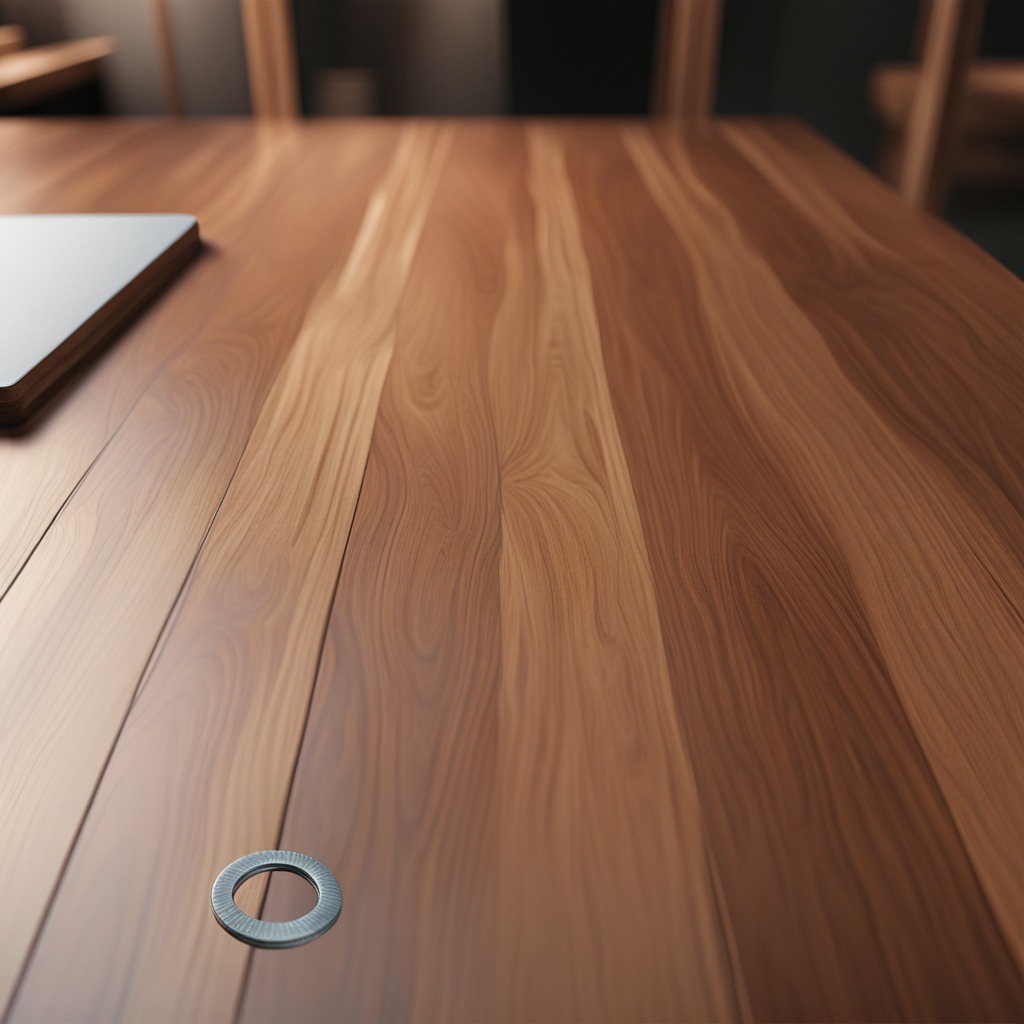
A flat metal washer is lying on a wooden table in a carpentry studio.